Field crop: maize
Growth stage: 1
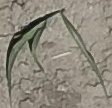
Species: sorghum